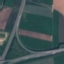
Label: Highway